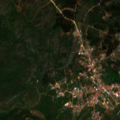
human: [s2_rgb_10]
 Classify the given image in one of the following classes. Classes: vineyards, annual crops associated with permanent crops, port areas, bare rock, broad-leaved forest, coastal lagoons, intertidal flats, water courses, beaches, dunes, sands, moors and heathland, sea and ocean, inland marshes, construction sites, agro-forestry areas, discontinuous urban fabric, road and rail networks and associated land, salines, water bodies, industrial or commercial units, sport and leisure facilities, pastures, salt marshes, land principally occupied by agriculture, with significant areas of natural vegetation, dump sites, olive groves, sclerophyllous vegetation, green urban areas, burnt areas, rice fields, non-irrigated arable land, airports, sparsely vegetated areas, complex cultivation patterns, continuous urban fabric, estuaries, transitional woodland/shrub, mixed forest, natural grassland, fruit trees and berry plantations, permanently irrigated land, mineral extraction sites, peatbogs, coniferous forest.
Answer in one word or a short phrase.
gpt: discontinuous urban fabric, annual crops associated with permanent crops, land principally occupied by agriculture, with significant areas of natural vegetation, coniferous forest, sclerophyllous vegetation, transitional woodland/shrub